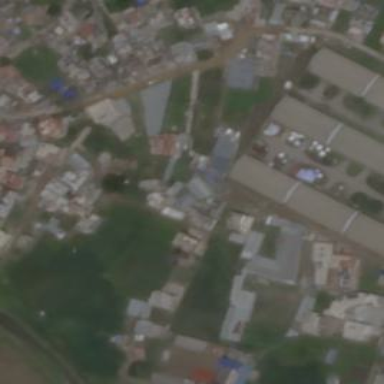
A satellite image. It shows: Warehouse.